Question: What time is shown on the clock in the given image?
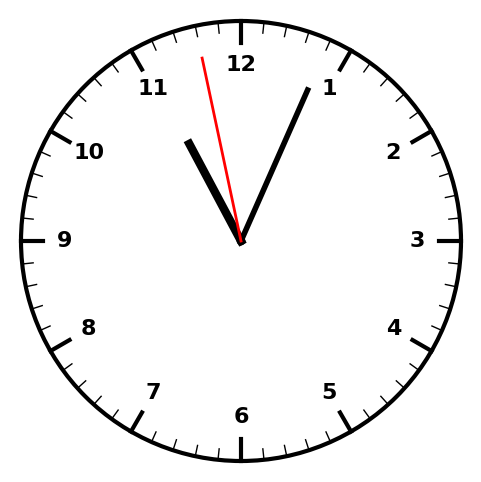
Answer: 11:03:58